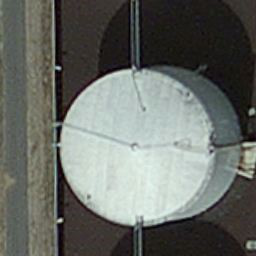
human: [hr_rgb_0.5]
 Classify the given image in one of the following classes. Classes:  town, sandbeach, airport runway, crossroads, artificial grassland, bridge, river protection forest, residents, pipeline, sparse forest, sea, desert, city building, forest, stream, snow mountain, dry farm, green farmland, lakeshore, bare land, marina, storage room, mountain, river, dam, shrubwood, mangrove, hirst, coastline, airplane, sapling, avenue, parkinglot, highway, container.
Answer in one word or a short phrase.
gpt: storage room